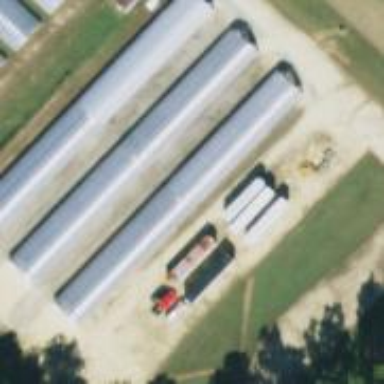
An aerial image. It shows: Greenhouse.